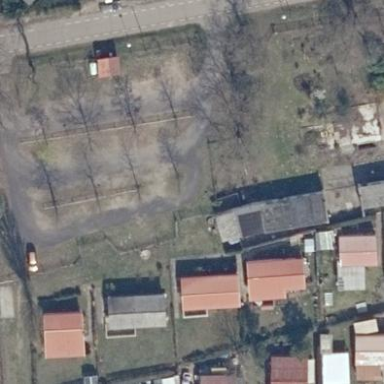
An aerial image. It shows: Parking area with surface.